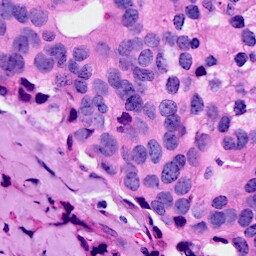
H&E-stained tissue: Breast